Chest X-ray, AP view. Patient: 51 years old, sex F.
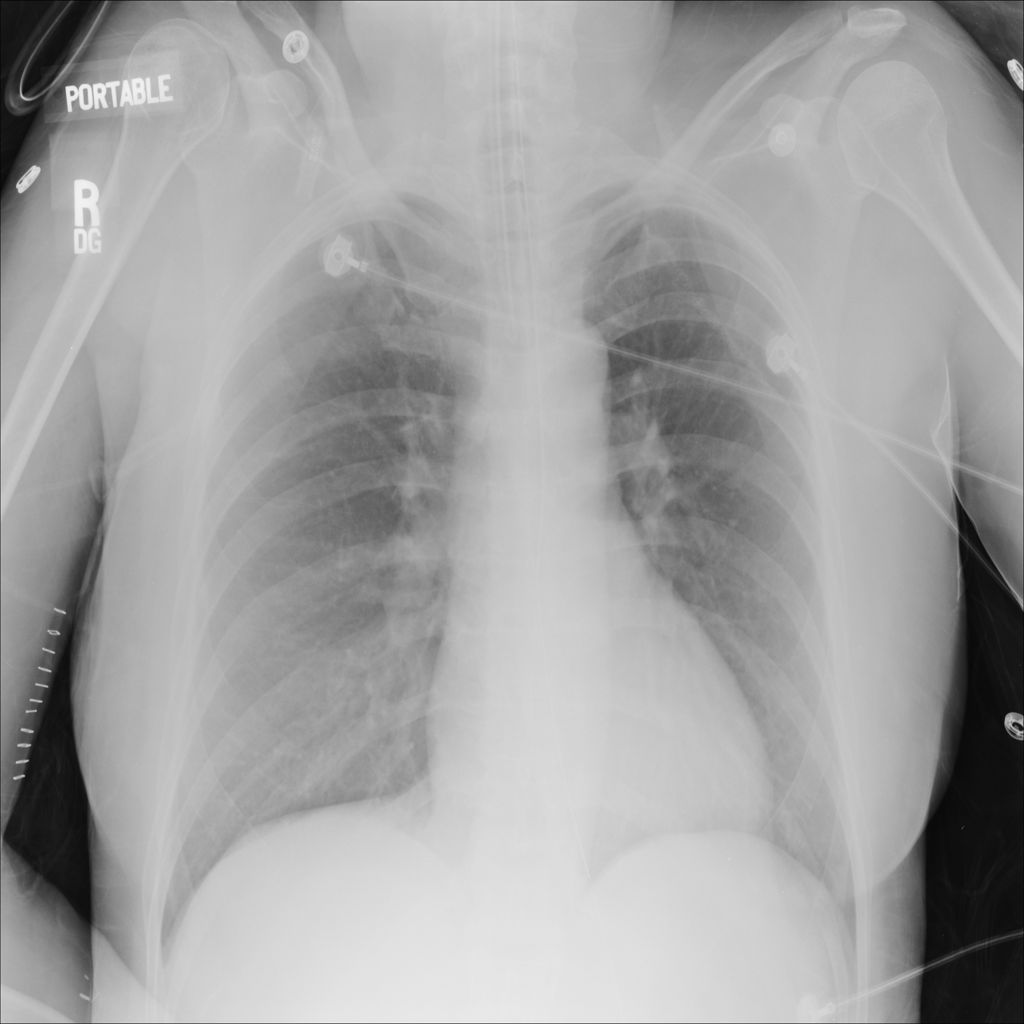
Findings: No Finding